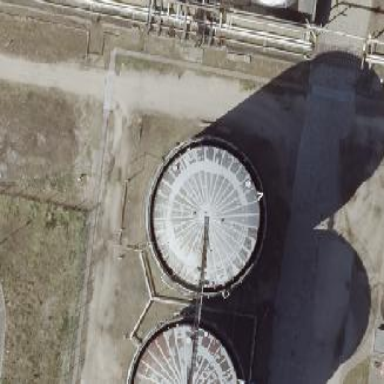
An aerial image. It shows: Storage tank which is man-made.